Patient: sex F, age 63
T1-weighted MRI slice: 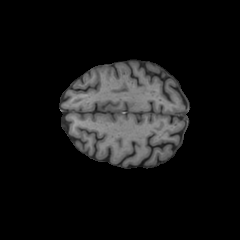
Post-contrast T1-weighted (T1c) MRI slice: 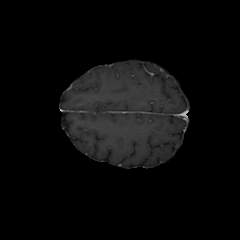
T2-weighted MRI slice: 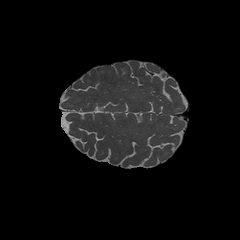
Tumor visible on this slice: no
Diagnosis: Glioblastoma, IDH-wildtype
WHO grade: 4